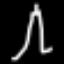
Label: The Eiffel Tower